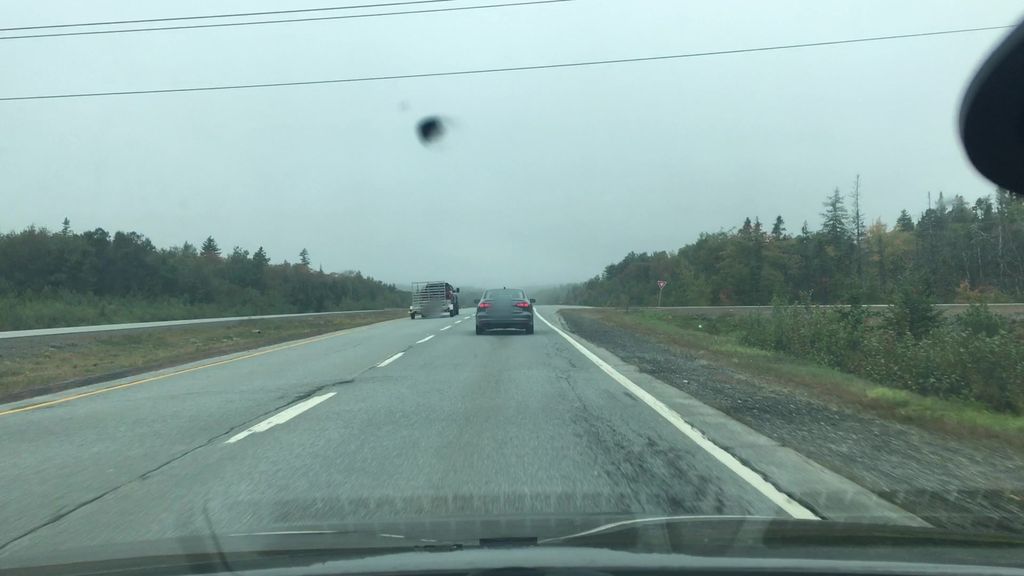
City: halifax